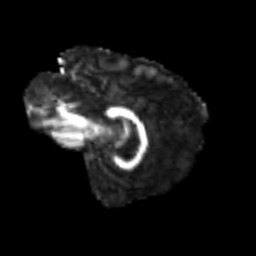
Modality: FA
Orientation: sagittal
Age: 48
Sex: female
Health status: ill
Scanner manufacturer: siemens
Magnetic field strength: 3 T
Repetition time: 8.7 s
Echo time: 0.11 s